This time-frequency spectrogram was computed from a bearing vibration snapshot; brighter regions carry more energy. Diagnose the bearing from this image, choosing from: normal, inner_race, outer_race, ball.
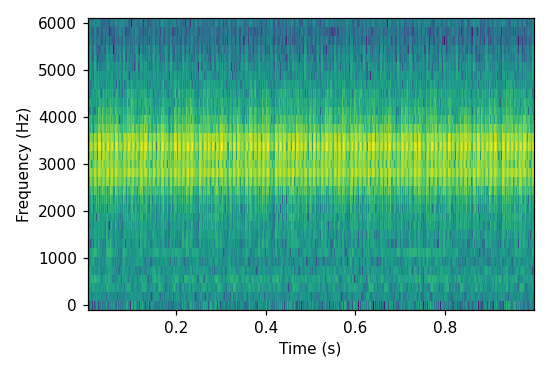
Answer: outer_race